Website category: sports
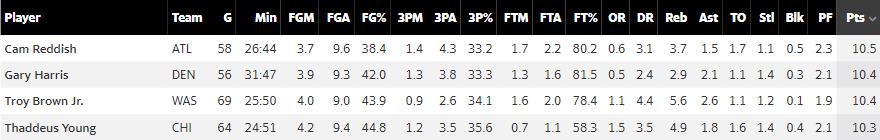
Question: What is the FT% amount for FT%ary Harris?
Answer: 81.5

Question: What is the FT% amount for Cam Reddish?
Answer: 80.2

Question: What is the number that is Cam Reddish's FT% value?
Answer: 80.2

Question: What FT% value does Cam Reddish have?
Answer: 80.2

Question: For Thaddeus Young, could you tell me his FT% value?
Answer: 58.3

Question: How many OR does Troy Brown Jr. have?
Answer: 1.1

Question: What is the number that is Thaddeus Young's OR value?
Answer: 1.5

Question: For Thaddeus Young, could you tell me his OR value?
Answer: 1.5

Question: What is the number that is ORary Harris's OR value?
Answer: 0.5

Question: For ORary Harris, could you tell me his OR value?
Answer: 0.5

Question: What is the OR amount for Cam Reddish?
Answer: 0.6

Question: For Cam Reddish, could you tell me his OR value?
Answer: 0.6

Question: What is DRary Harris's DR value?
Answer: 2.4

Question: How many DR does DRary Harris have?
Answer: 2.4

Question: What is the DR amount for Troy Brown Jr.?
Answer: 4.4

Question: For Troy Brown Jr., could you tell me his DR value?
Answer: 4.4

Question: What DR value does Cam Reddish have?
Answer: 3.1

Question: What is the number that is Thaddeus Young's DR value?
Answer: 3.5

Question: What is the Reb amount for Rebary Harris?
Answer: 2.9

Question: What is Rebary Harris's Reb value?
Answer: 2.9

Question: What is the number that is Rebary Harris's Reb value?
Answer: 2.9

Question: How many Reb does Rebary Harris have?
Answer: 2.9

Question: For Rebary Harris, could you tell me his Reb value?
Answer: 2.9

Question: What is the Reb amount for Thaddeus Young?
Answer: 4.9

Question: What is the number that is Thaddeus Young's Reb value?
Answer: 4.9

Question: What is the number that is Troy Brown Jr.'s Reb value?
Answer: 5.6

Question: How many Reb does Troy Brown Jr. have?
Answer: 5.6

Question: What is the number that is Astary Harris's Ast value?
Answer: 2.1

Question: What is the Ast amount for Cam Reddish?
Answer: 1.5

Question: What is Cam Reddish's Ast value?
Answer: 1.5

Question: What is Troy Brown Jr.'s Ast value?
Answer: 2.6

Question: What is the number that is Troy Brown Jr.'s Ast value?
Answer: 2.6

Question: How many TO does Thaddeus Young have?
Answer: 1.6

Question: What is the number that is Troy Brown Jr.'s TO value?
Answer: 1.1

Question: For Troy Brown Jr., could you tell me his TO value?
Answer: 1.1

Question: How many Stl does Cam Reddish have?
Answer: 1.1

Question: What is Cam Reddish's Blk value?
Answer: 0.5

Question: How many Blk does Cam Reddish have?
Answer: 0.5

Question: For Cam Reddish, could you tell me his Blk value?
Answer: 0.5

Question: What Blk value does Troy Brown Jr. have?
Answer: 0.1

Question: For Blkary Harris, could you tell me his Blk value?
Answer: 0.3

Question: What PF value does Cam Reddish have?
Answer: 2.3

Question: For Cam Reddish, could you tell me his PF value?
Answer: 2.3

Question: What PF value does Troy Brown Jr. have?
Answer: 1.9

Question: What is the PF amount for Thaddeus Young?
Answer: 2.1

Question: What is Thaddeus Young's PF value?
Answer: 2.1

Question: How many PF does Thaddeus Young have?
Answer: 2.1

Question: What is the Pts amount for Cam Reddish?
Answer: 10.5

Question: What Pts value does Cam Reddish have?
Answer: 10.5

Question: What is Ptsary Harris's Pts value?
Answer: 10.4